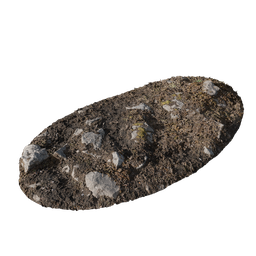
Label: nature